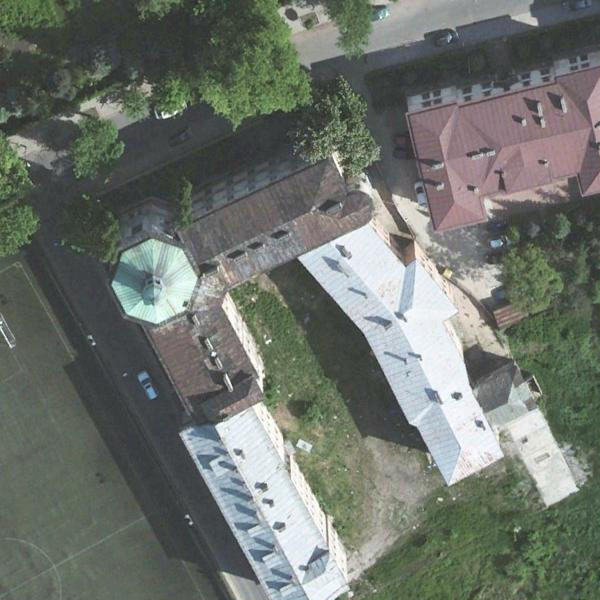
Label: Church